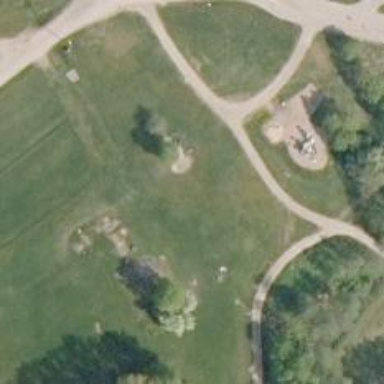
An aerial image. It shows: Disc golf tee area.